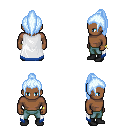
a pixel art fantasy rpg character, male body template, human, dark skin, white trimmed cape, teal pants, white cyan long topknot hairstyle, bracelets, black shoes, four views (front, back, left, right), 2x2 character sprite sheet, small pixel art, hard edges, no anti-aliasing